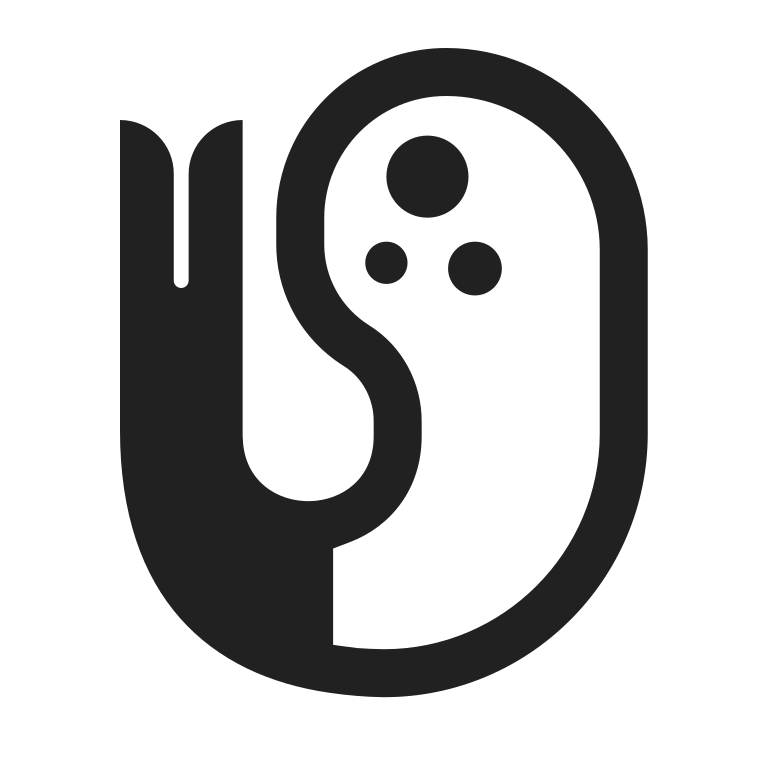
fried shrimp high contrast